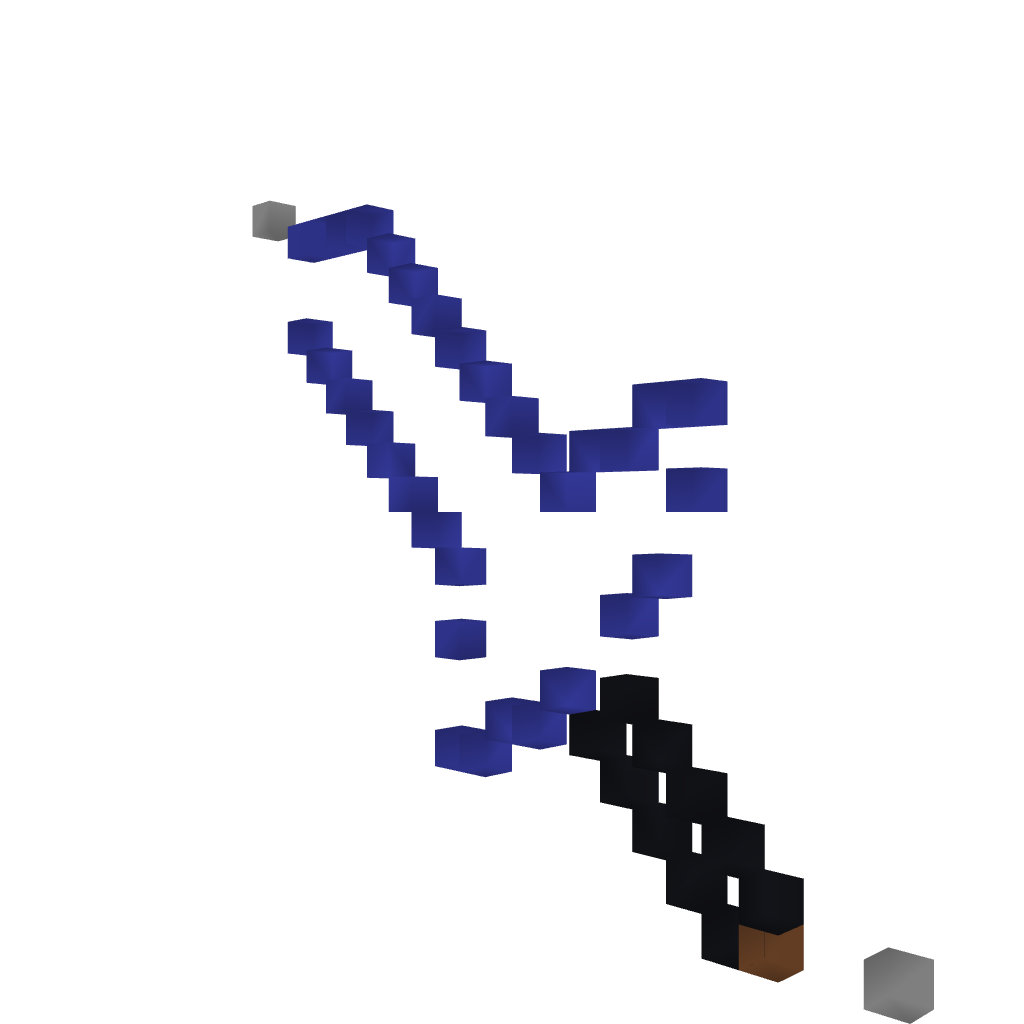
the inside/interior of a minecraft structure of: Dark Sword - By Cybersneeze